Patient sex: M
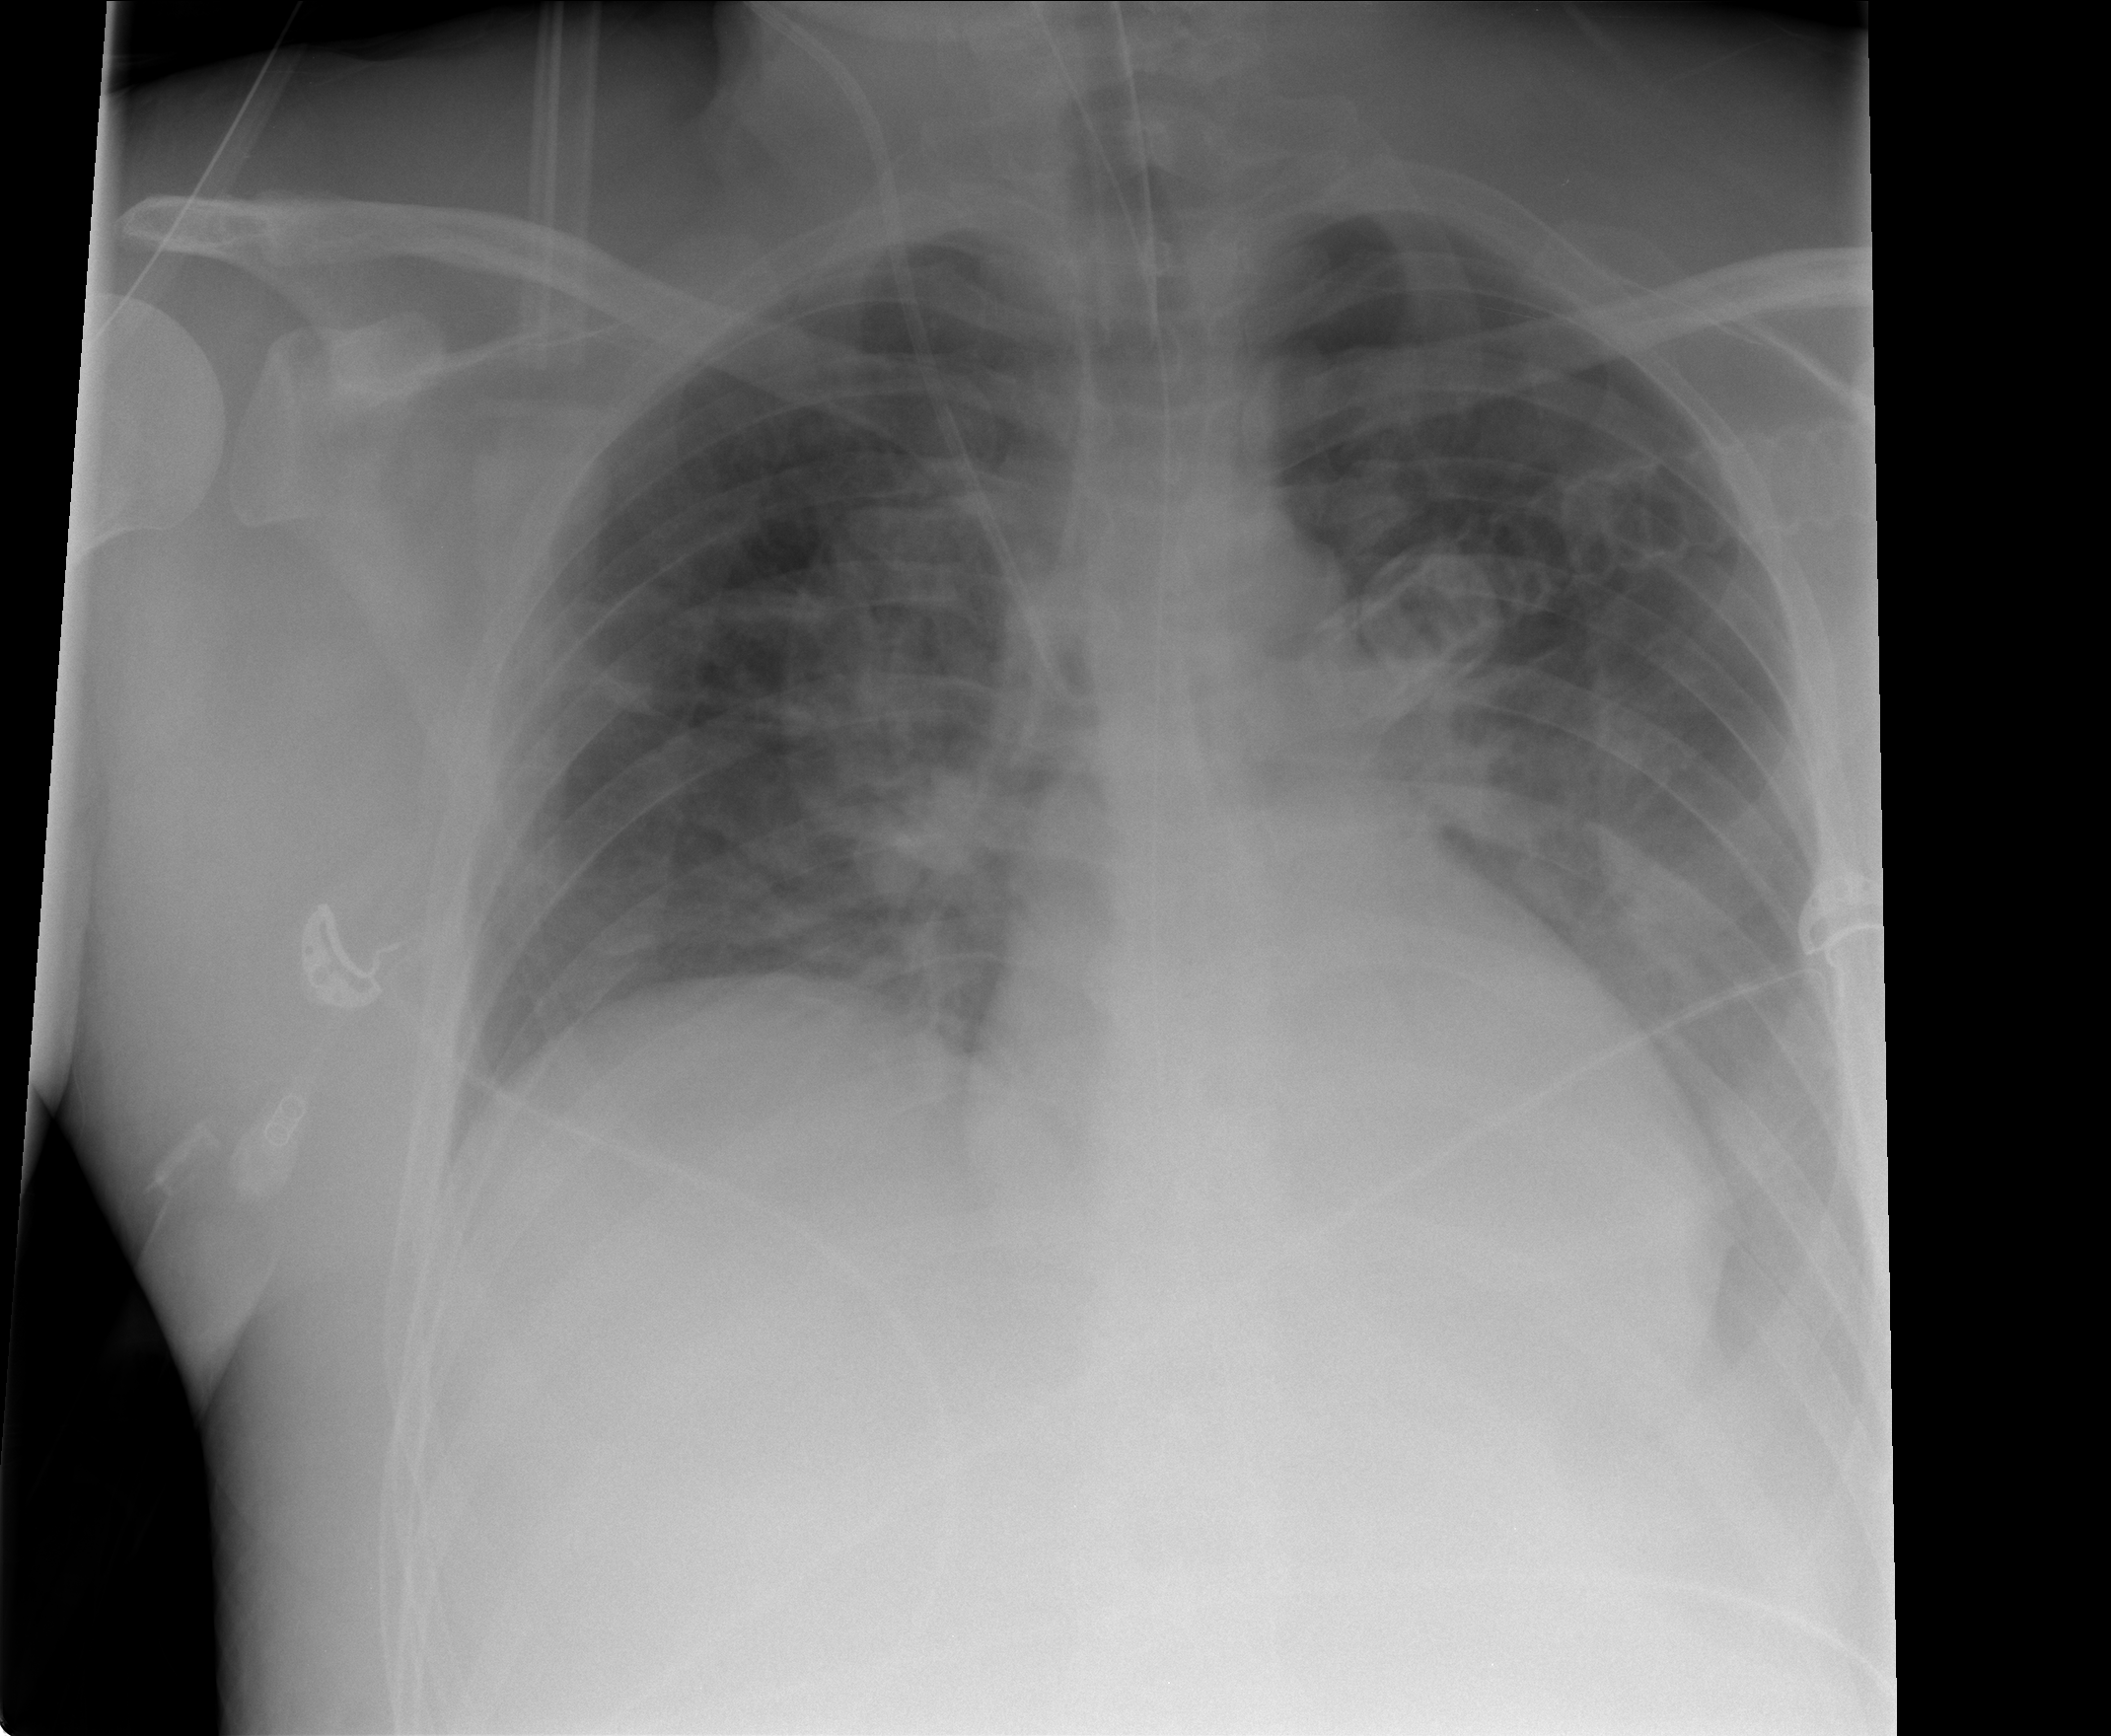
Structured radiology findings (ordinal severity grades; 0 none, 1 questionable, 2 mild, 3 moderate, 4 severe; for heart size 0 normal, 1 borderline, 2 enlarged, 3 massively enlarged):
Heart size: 0
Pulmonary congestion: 2
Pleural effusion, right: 2
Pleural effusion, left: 3
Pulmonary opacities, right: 2
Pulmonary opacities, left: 2
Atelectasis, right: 2
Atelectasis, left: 2